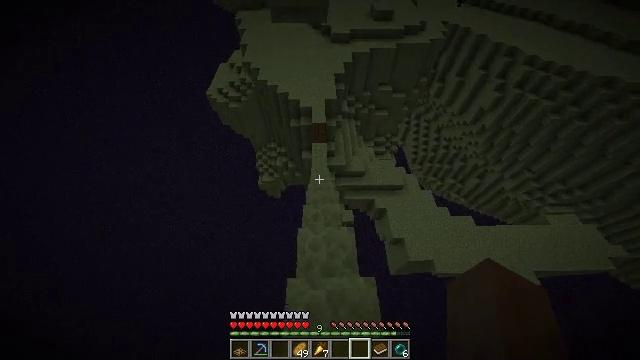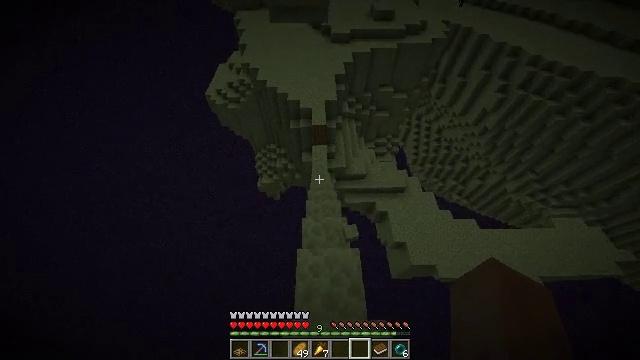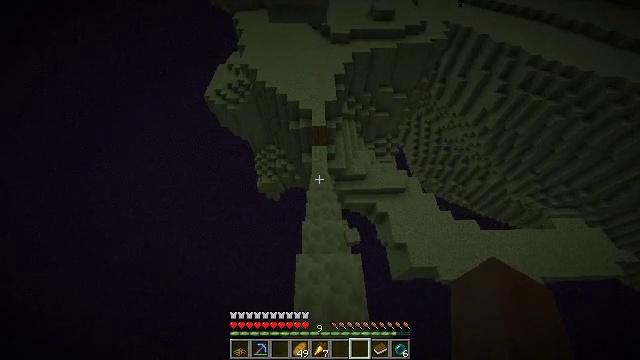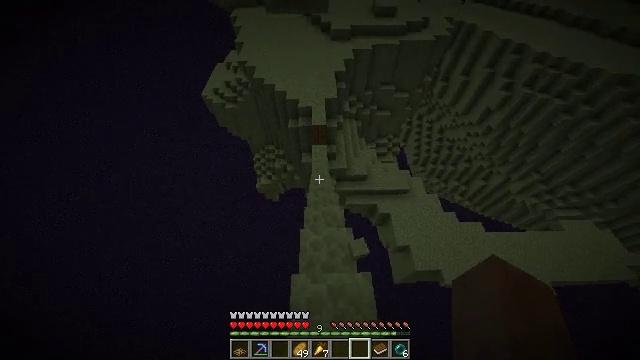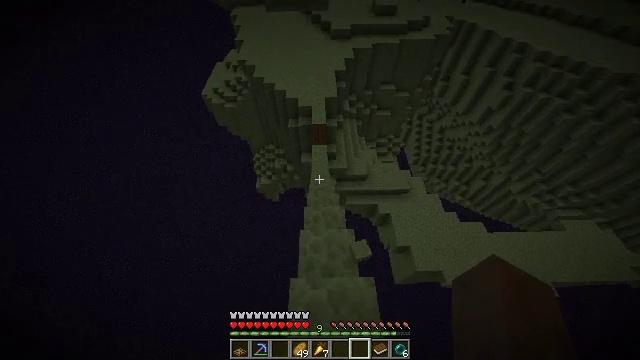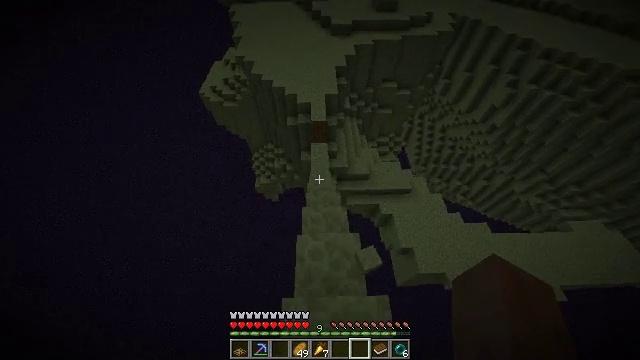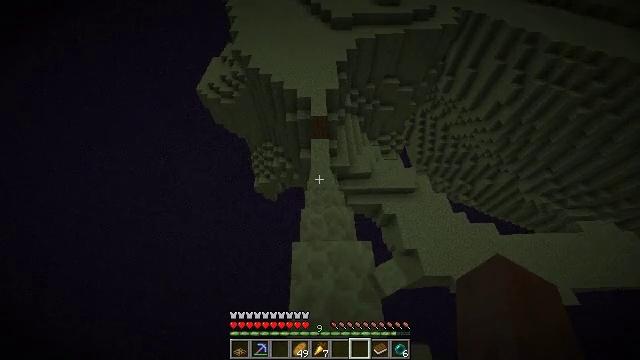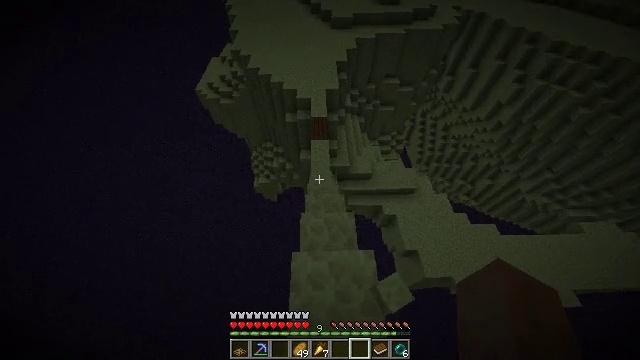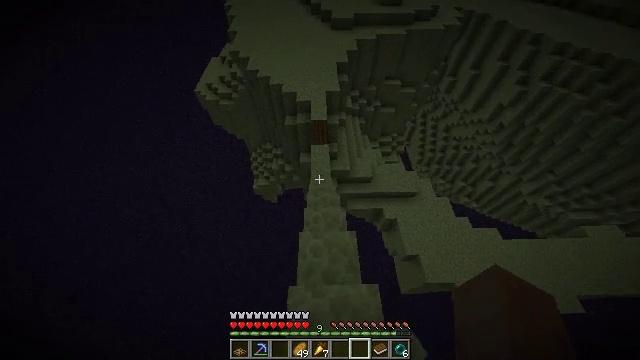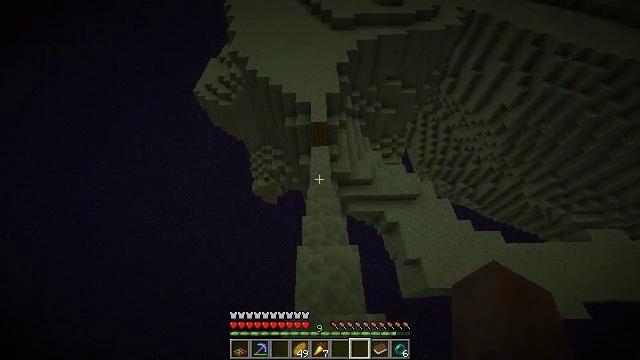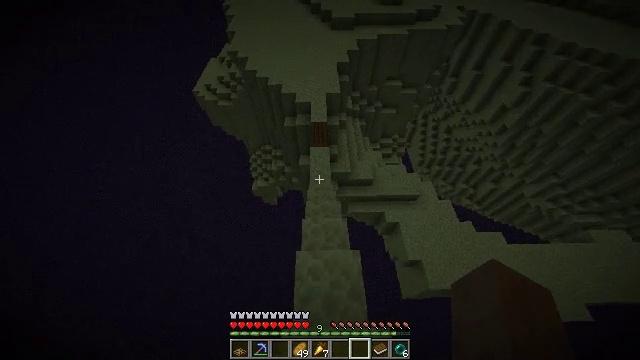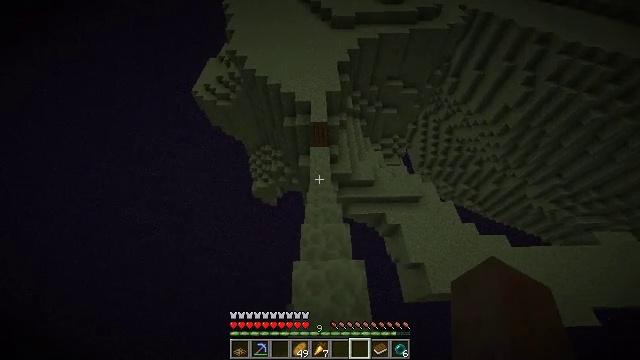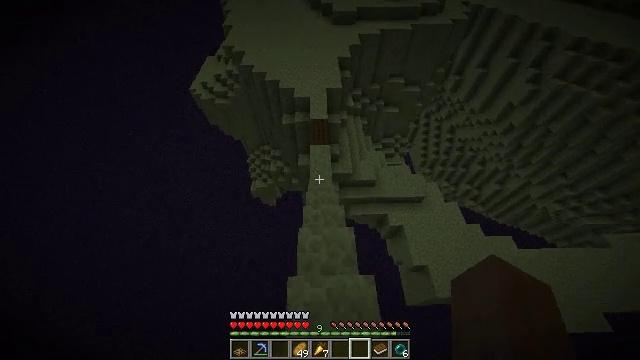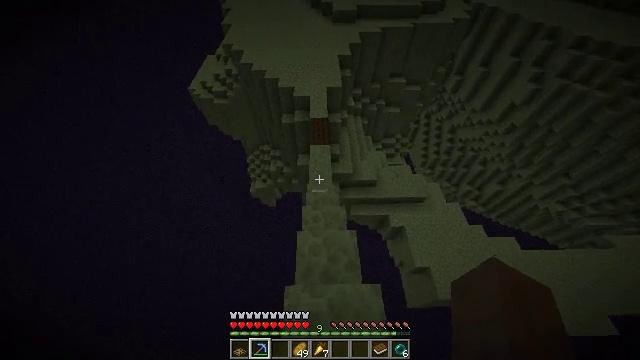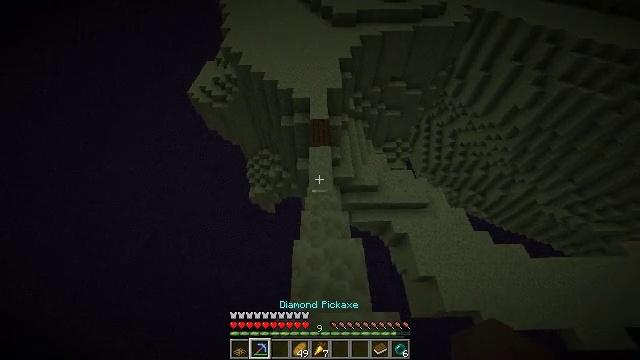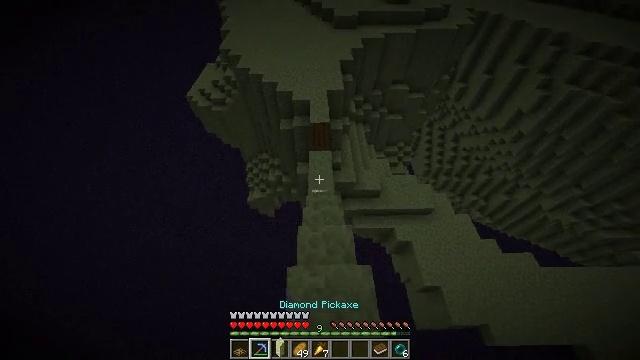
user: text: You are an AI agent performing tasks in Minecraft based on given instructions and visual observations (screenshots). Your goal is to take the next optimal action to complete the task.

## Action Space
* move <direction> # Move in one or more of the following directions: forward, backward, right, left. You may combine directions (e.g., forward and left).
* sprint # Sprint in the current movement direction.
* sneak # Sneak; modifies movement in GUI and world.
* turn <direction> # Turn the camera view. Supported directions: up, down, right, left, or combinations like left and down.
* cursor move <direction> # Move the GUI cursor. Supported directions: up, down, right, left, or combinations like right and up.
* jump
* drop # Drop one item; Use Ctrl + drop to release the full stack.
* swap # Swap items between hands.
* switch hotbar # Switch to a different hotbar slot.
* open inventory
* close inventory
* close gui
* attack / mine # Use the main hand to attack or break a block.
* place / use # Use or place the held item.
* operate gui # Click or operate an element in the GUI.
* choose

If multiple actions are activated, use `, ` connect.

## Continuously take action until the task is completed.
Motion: motion action
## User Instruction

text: Dig the end stone for building materials.
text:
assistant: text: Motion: move forward, sprint
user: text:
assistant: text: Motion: move forward, sprint
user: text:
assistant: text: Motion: move forward, sprint
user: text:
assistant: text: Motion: move forward, sprint
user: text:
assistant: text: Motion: move forward, sprint
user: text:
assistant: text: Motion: move forward, sprint
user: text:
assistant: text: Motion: move forward, sprint
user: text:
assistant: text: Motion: move forward, sprint
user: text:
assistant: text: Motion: move forward
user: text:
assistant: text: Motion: move forward
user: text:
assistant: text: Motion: move forward
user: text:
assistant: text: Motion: move forward
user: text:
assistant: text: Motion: move forward, switch to hotbar 2
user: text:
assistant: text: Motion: move forward, turn up, switch to hotbar 2
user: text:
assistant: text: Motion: move forward, turn up, switch to hotbar 2
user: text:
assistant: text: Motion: move forward
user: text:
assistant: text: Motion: move forward
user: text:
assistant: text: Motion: move forward, turn up
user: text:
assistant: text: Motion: move forward, turn up
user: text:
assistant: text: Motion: move forward, turn up
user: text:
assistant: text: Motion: move forward, sprint, turn up
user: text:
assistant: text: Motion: move forward, sprint, turn up
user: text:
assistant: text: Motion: move forward, sprint, turn up
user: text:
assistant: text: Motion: move forward, sprint
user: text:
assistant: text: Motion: move forward, sprint
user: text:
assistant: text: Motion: move forward, sprint
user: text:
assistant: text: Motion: move forward, sprint, turn up
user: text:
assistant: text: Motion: move forward, sprint, turn up
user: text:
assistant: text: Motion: move forward, sprint, turn up
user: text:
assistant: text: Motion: move forward, sprint, turn up